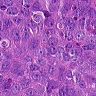
Metastatic tissue present: yes